Field crop: maize
Growth stage: 2
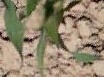
Species: maize